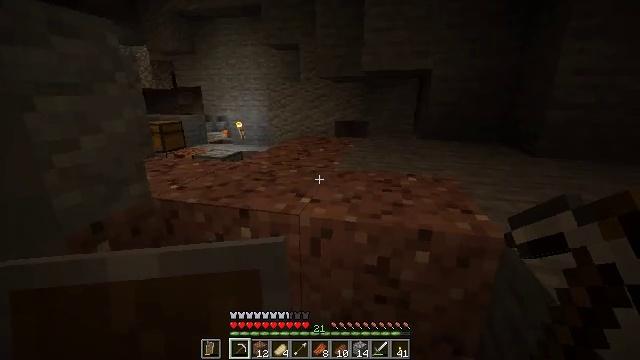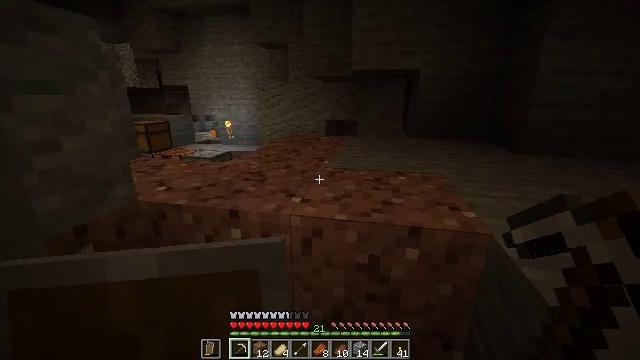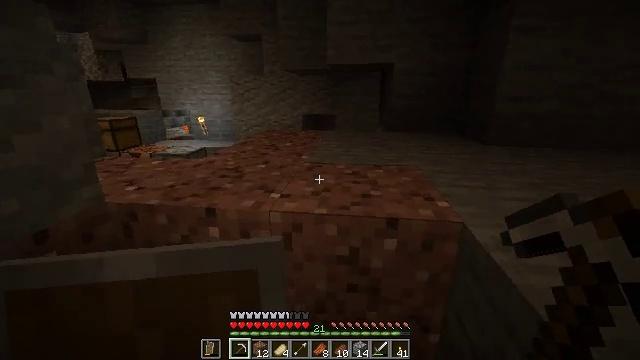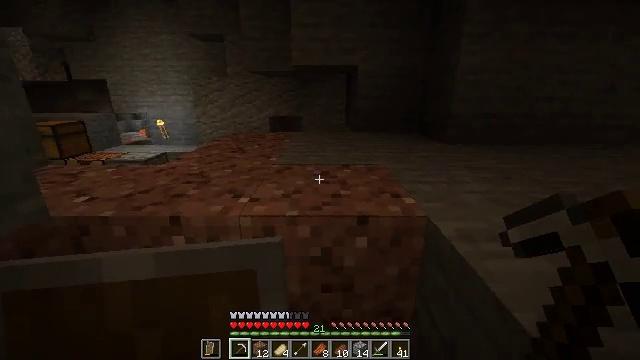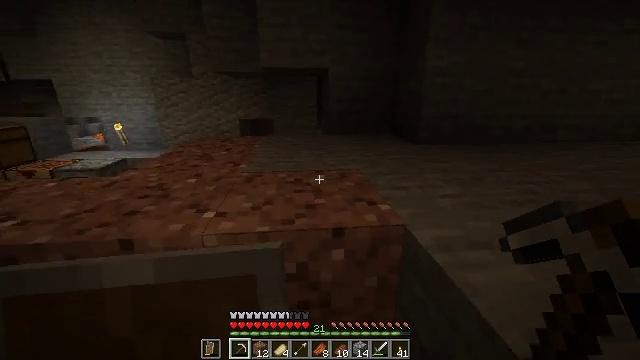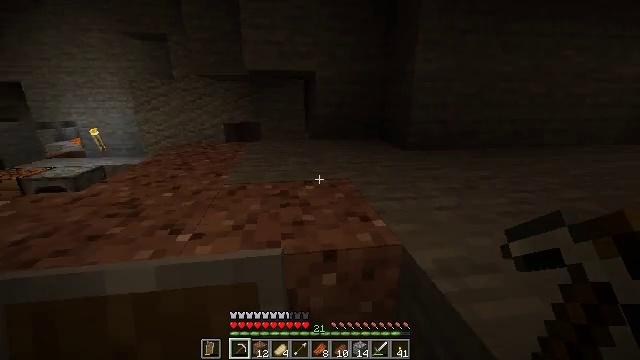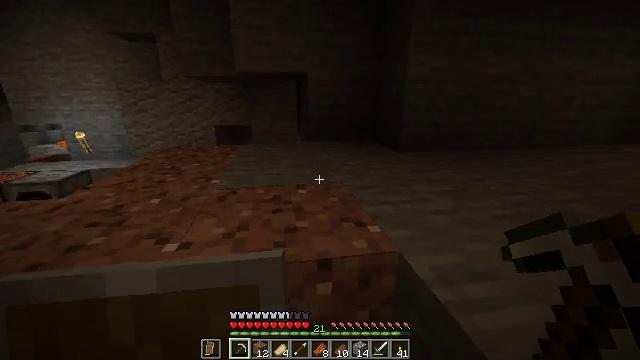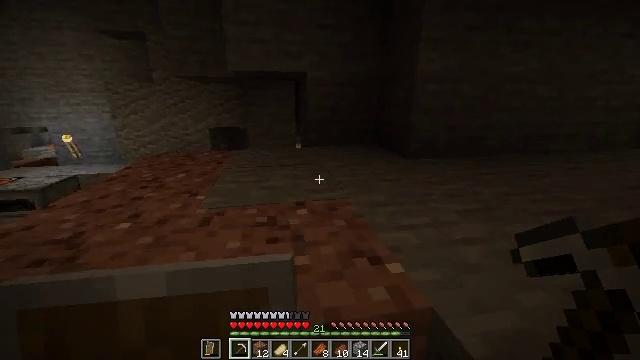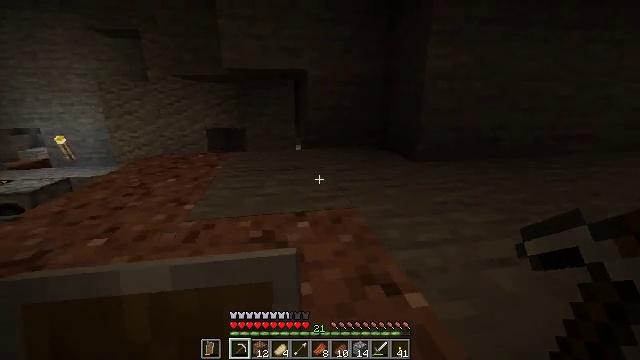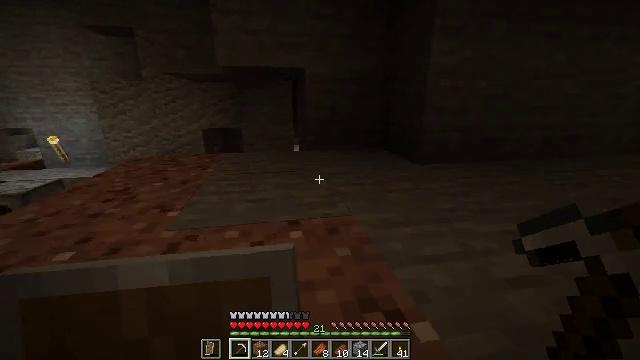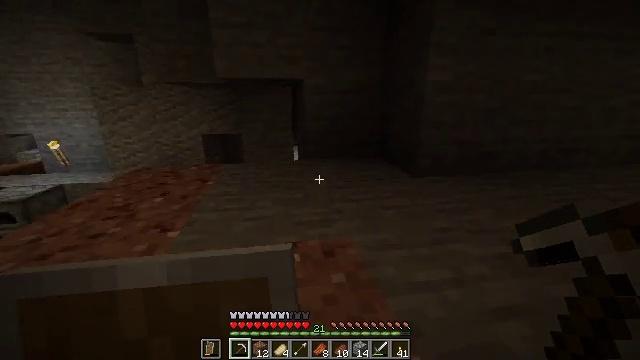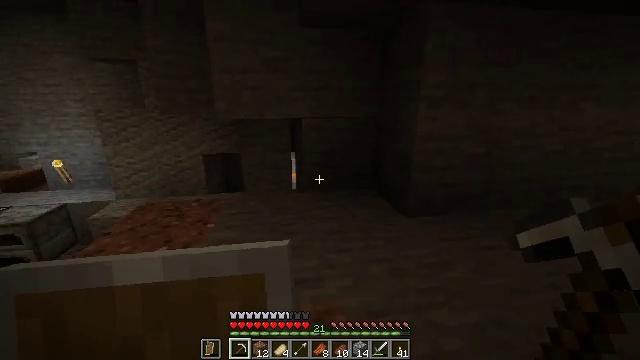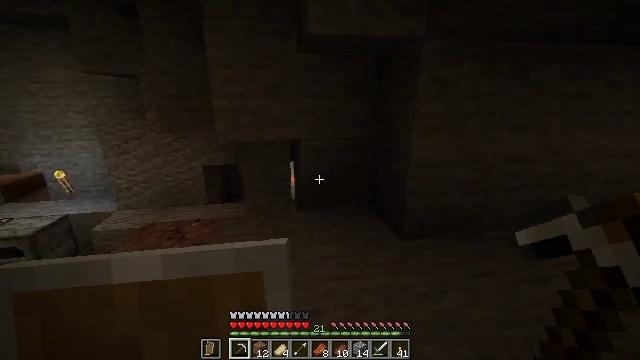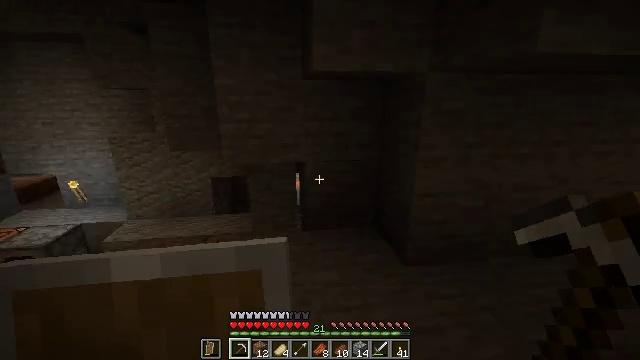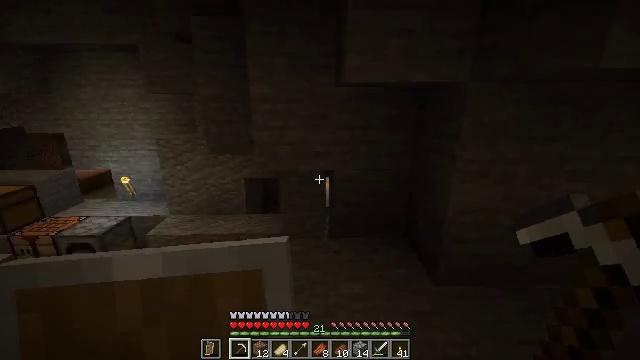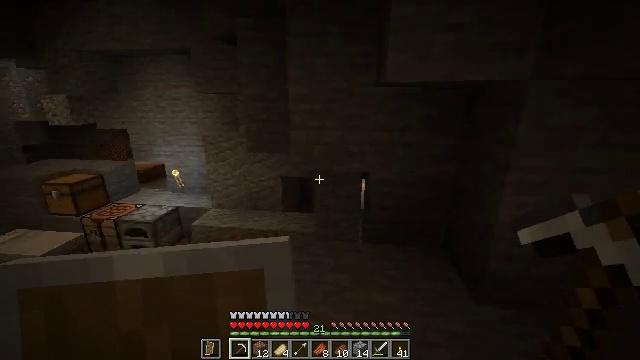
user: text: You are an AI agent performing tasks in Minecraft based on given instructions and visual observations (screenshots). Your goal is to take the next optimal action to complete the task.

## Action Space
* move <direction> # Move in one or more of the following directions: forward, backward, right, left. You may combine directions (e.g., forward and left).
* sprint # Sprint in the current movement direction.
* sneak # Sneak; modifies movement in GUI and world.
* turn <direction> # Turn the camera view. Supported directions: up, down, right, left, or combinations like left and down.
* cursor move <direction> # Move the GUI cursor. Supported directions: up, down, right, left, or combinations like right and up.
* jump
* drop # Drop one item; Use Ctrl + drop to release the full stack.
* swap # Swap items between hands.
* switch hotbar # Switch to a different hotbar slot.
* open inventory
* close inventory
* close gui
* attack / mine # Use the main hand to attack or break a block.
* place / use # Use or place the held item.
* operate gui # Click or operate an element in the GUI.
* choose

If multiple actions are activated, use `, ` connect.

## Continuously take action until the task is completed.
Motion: motion action
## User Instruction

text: craft item air
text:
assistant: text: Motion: turn right
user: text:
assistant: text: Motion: turn right and down
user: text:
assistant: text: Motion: turn right
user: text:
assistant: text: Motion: move forward, turn right
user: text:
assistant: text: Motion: move forward, turn right
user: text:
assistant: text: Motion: move forward, turn right
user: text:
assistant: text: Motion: move forward
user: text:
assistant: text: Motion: move forward
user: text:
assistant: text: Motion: move forward
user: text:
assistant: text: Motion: move forward, jump
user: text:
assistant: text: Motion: move forward, jump
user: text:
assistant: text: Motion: move forward, jump
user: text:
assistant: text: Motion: move forward, turn left, jump
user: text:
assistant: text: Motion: move forward, turn left, jump
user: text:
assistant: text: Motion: move forward, turn left
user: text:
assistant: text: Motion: move forward, turn left and down
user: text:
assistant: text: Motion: move forward, turn left and down
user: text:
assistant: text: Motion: move forward, turn left and down
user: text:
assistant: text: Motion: move forward, turn left and down
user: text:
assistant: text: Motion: move forward, turn left and down
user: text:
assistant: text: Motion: move forward, turn left and down
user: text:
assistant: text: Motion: move forward, turn left and down
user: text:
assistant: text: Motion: move forward and move right
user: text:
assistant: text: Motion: move forward and move right
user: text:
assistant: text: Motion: move forward and move right
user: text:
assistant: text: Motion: move forward
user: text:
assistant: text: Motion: move forward
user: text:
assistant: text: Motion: move forward
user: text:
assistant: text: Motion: move forward
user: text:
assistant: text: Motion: move forward